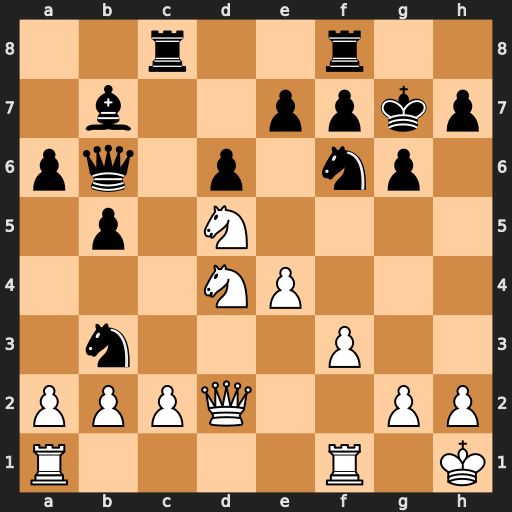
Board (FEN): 2r2r2/1b2ppkp/pq1p1np1/1p1N4/3NP3/1n3P2/PPPQ2PP/R4R1K
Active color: w
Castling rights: -
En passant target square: -
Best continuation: Nf5+ Kh8 Qh6 gxf5 Nxb6